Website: ulta-beauty
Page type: account-selection
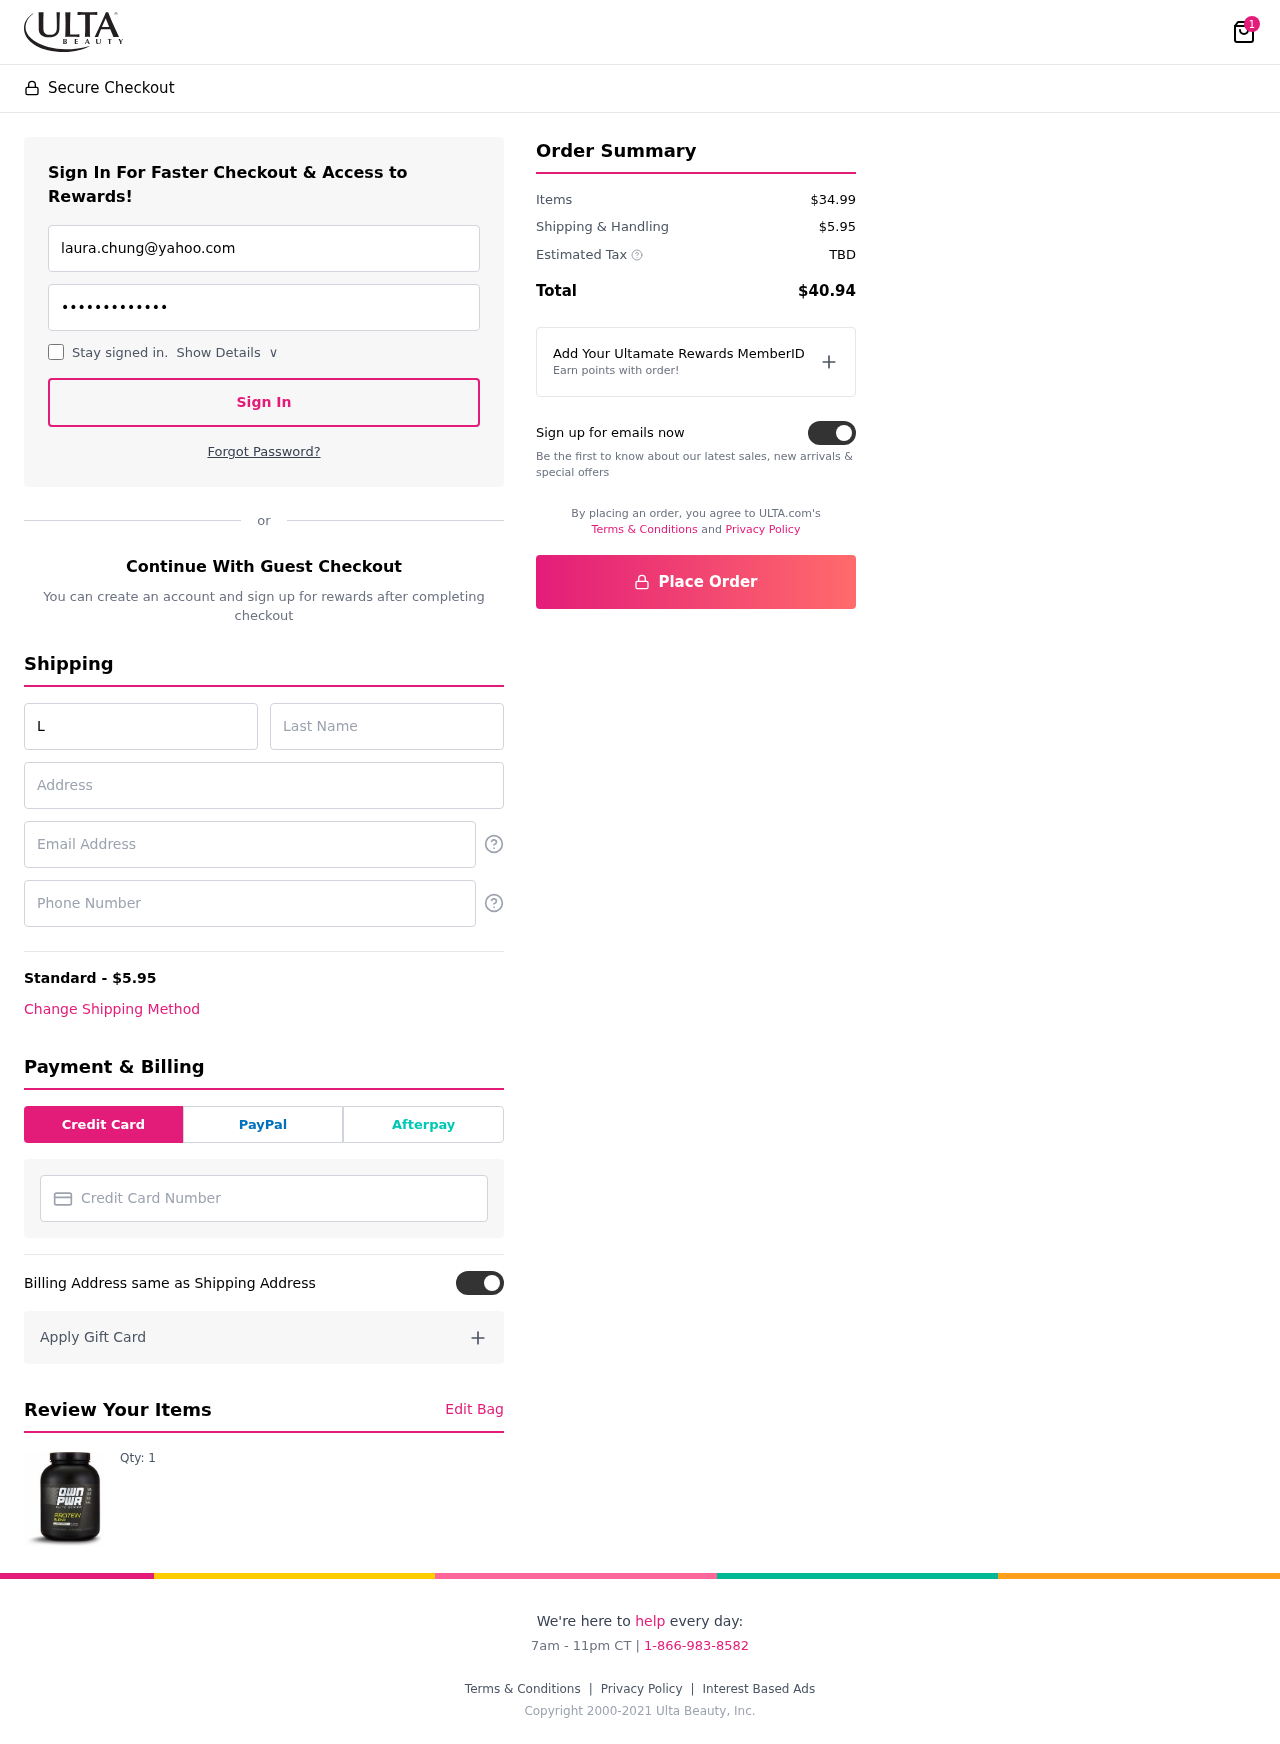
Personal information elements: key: PII_CARD_NUMBER
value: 2231 1500 8115 6903
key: PII_EMAIL
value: laura.chung@yahoo.com
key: PII_EMAIL2
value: laura.chung@yahoo.com
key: PII_FIRSTNAME
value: Laura
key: PII_LASTNAME
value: Chung
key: PII_PHONE
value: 8507584418
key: PII_STREET
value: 301 Steven Plain Suite 501
Product elements: key: PRODUCT1_QUANTITY
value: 1
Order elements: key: ORDER_NUM_ITEMS
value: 1
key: ORDER_SHIPPING_COST
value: $5.95
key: ORDER_SUBTOTAL
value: $34.99
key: ORDER_TAX
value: TBD
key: ORDER_TOTAL
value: $40.94